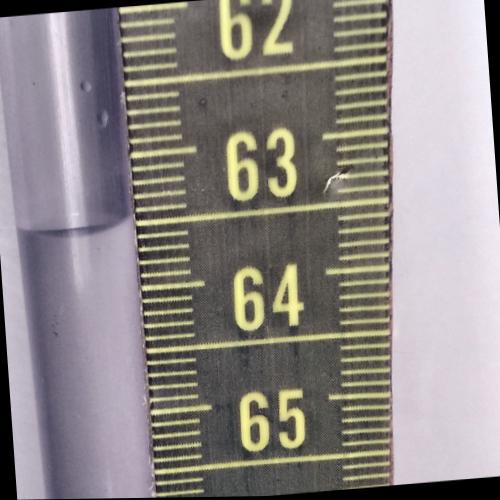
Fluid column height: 63.5 cm